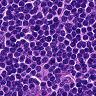
Metastatic tissue present: no